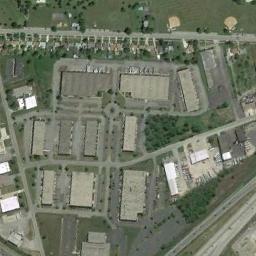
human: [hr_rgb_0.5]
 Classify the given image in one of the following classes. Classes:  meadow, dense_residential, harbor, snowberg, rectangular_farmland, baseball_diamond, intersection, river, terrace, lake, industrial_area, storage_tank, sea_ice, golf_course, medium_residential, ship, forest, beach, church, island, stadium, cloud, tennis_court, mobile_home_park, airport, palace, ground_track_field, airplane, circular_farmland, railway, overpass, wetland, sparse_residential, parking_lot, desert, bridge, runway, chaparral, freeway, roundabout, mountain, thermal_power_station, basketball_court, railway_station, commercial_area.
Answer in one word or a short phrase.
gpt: industrial_area